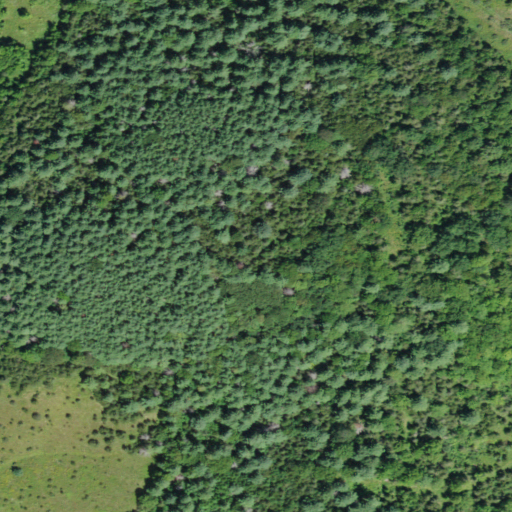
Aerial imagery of mountain in New York named Prospect Hill containing evergreen forest, mixed forest, deciduous forest, and pasture